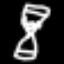
Label: hourglass